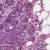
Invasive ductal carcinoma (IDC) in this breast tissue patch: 0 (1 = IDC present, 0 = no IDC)